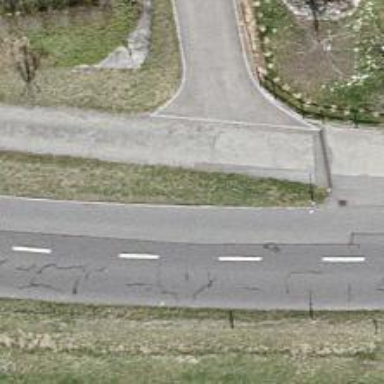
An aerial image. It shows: Residential road that functions as alley.